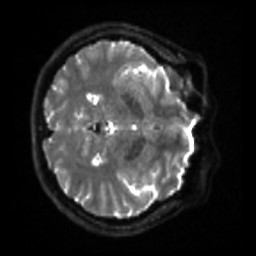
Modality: sbref
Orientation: axial
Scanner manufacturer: siemens
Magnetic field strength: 3 T
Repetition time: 4 s
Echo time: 0.0594 s